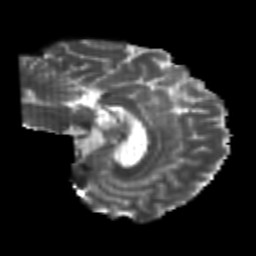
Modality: T2w
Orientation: sagittal
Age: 24
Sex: male
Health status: healthy
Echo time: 0.074 s